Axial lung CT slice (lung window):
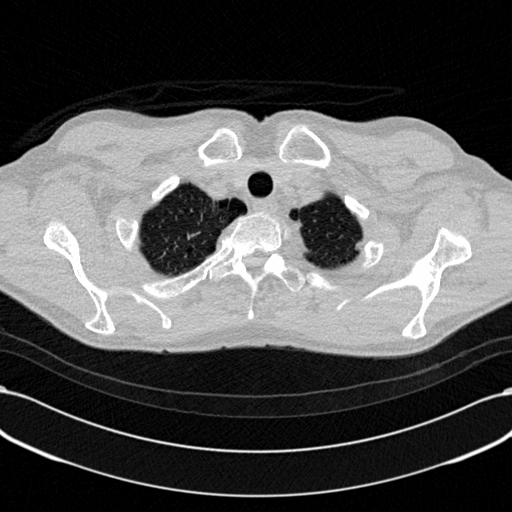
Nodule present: no